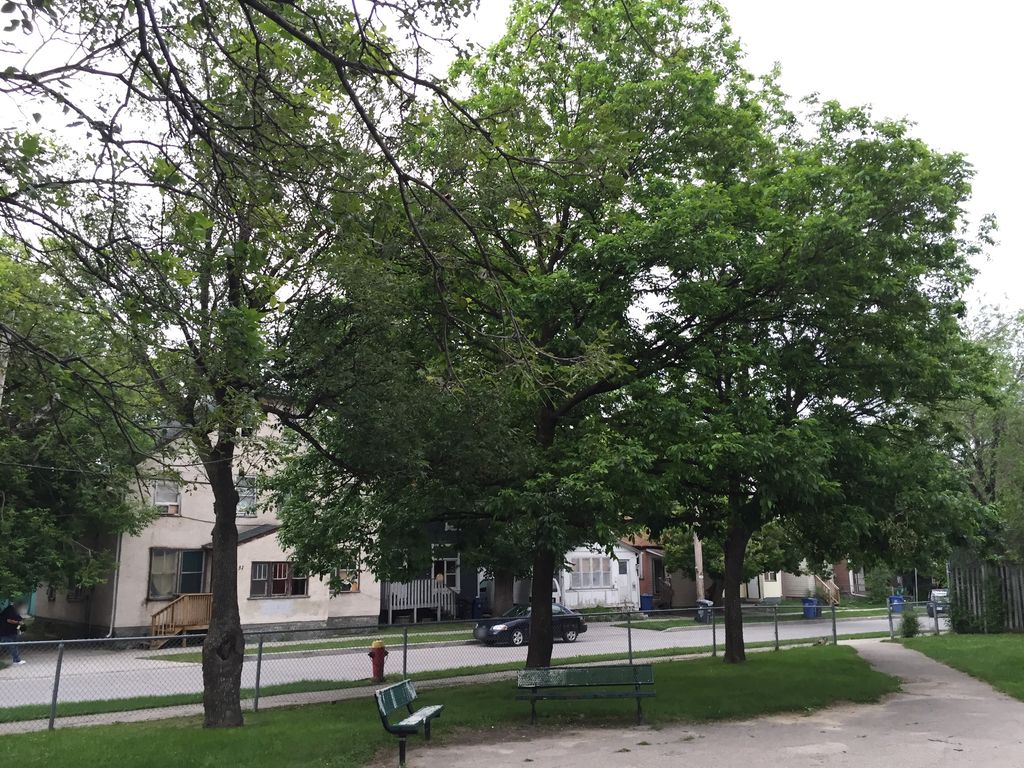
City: winnipeg